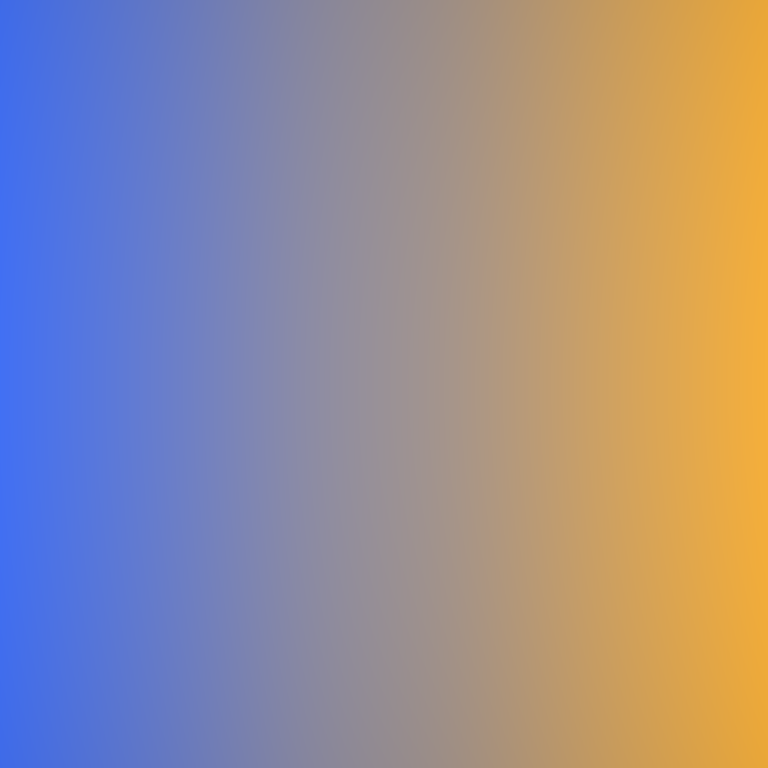
Abstract light effect, smooth gradient from blue to yellow, calm atmosphere, soft glow, no room, no furniture, no objects.